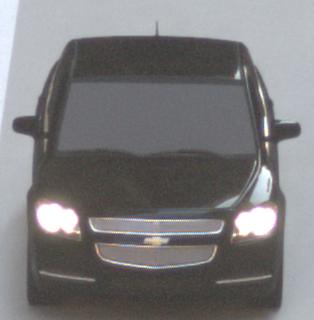
Make: Chevrolet
Model: Malibu 2.4
Detailed model: Malibu
Model produced from: 2012/07
Model produced until: 2014/08
Doors: 4
Color: black
Road condition: dry road
Daytime: morning or afternoon
Contrast: medium contrast